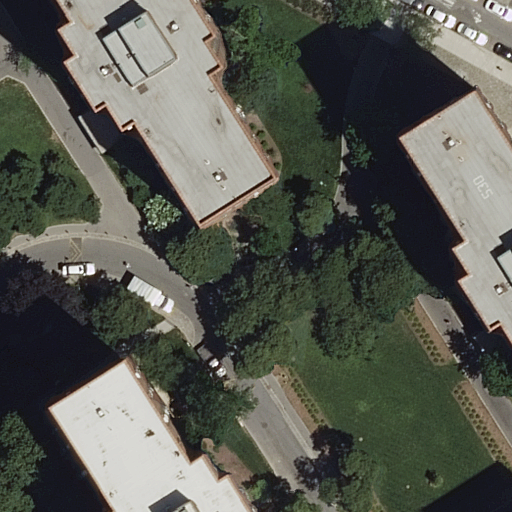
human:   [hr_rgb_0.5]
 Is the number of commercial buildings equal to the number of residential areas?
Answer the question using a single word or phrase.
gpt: no

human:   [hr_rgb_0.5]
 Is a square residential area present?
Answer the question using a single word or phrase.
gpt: no

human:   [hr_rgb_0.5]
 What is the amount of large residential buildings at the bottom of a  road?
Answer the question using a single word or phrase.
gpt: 2

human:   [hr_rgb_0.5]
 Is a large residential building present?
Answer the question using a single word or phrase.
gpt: yes

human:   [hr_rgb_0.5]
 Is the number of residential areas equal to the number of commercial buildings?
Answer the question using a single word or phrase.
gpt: no

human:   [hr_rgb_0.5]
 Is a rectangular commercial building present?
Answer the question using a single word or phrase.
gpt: no

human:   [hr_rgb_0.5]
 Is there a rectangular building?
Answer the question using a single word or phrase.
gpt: no

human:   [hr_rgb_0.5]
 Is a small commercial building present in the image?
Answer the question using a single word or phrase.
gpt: no

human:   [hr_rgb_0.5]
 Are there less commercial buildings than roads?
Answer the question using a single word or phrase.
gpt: yes

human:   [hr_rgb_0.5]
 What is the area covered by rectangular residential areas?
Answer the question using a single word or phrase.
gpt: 9624m2

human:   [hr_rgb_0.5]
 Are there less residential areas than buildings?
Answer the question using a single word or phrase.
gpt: yes

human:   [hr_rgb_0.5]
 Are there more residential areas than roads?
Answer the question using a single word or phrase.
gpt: no

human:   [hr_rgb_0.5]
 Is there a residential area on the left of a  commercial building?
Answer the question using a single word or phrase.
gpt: no

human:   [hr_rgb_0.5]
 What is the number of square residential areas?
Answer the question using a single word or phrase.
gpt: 0

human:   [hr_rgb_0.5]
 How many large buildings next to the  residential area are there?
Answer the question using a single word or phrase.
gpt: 2

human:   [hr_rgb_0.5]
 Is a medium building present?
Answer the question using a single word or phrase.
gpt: yes

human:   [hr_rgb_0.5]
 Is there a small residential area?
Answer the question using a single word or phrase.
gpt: no

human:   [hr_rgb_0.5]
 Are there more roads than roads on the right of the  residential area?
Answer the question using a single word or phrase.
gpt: yes

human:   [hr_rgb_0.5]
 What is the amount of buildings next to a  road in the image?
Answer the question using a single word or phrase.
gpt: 3

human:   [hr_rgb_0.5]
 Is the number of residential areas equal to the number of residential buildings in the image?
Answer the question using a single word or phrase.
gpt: no

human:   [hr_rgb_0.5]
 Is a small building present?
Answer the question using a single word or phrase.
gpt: no

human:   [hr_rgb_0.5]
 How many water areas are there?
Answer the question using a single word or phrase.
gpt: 0

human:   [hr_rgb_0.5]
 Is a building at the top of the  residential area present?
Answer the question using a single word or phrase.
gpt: yes

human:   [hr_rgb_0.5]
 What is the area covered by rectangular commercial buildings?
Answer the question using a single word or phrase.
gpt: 0m2

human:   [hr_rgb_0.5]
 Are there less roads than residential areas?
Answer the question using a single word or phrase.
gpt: no

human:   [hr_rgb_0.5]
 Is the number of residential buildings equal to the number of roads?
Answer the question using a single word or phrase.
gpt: no

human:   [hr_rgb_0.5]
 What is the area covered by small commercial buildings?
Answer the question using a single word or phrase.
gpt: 0m2

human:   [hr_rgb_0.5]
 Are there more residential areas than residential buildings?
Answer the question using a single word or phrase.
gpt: no

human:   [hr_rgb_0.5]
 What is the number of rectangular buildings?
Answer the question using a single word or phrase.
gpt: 0

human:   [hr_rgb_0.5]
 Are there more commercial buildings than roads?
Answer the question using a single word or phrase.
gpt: no

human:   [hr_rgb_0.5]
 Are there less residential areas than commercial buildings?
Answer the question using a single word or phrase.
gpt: no

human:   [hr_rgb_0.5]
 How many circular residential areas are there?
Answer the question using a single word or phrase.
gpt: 0

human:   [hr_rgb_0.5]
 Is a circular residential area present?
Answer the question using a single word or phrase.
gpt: no

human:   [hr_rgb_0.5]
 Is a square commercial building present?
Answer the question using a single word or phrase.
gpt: no

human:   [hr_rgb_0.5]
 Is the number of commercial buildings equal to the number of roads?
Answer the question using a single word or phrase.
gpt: no

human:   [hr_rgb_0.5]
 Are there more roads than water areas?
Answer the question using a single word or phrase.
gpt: yes